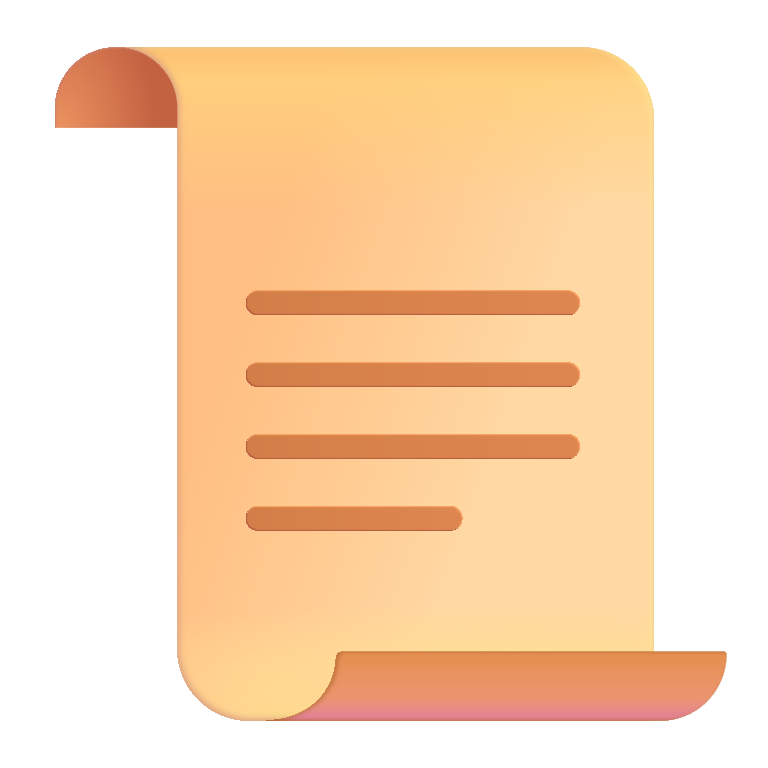
scroll color